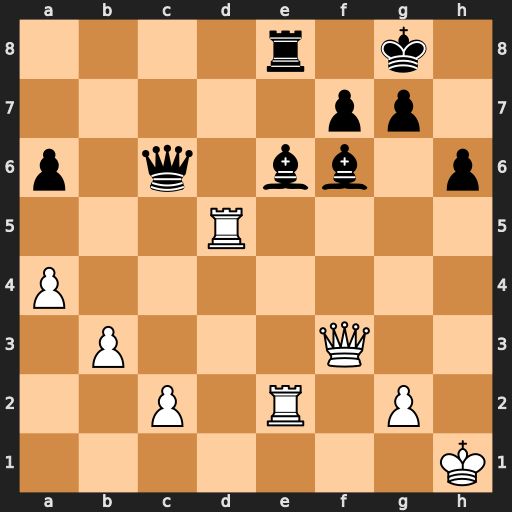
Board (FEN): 4r1k1/5pp1/p1q1bb1p/3R4/P7/1P3Q2/2P1R1P1/7K
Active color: w
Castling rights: -
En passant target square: -
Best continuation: Rd8 Qxa4 bxa4